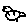
Label: bird